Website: apple-inc
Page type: review-order
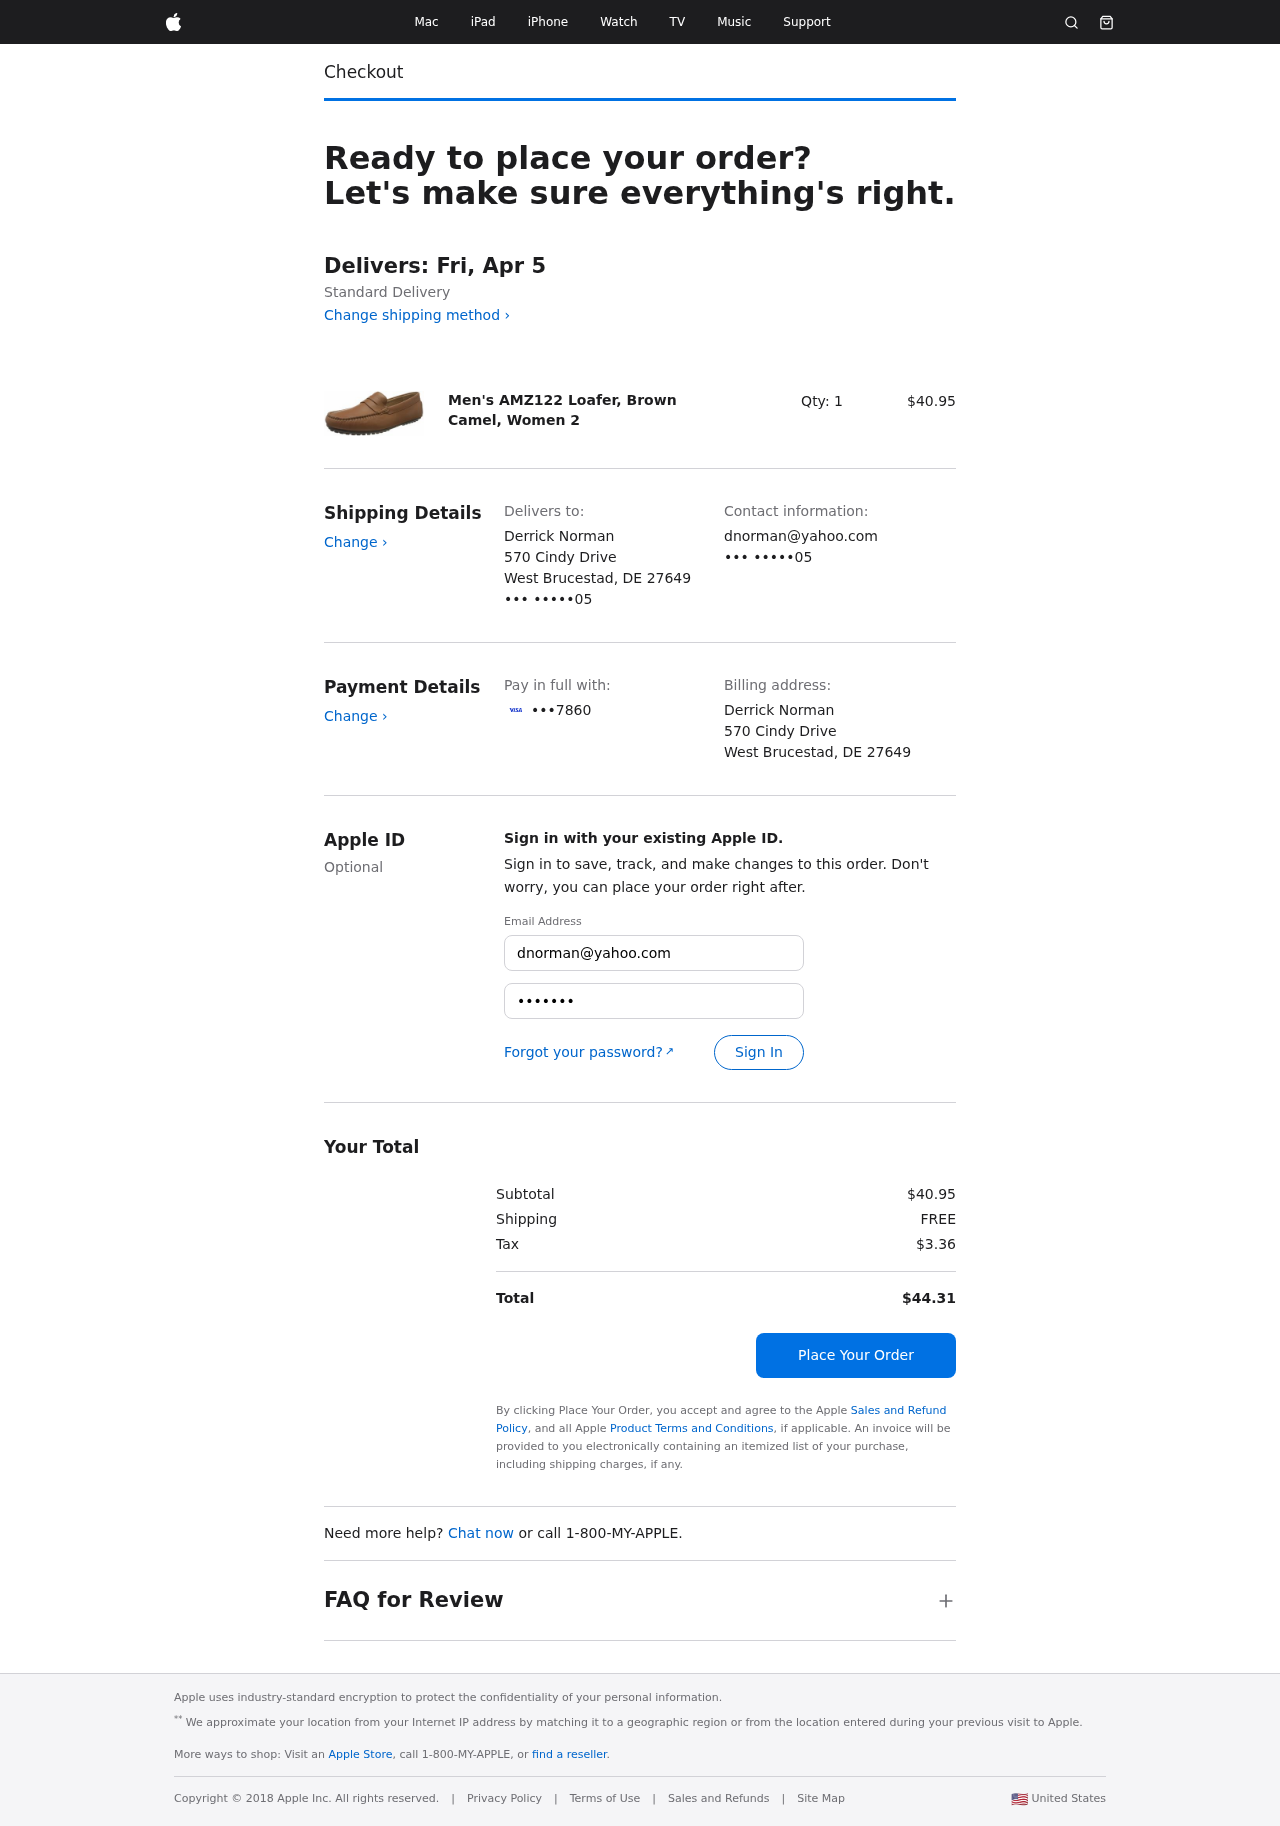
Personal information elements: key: PII_CARD_LAST4
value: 7860
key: PII_CITY_STATE_ZIP
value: West Brucestad, DE 27649
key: PII_EMAIL3
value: dnorman@yahoo.com
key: PII_FULLNAME
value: Derrick Norman
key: PII_PHONE_SUFFIX
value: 05
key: PII_STREET
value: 570 Cindy Drive
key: PII_EMAIL2
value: dnorman@yahoo.com
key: PII_PHONE_SUFFIX2
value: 05
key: PII_FULLNAME2
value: Derrick Norman
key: PII_CITY
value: West Brucestad
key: PII_STATE_ABBR
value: DE
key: PII_POSTCODE
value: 27649
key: PII_POSTCODE_FULL
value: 27649
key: PII_CITY_STATE
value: West Brucestad, DE
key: PII_POSTCODE_NUMERIC
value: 27649
Product elements: key: PRODUCT1_NAME
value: Men's AMZ122 Loafer, Brown Camel, Women 2
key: PRODUCT1_PRICE
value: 40.95
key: PRODUCT1_QUANTITY
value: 1
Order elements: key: ORDER_DELIVERY_DATE
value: Delivers: Fri, Apr 5
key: ORDER_SUBTOTAL
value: $40.95
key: ORDER_SHIPPING_COST
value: FREE
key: ORDER_TAX
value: $3.36
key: ORDER_TOTAL
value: $44.31